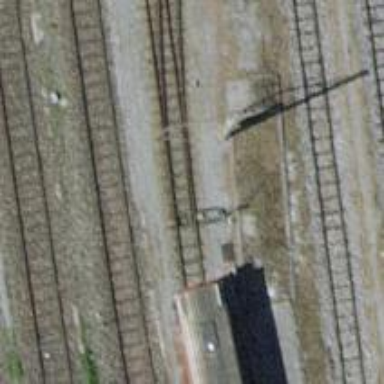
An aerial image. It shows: Railway switch.